Interaction volume radius: 10 \u00c5
Interaction volume height: 15 \u00c5
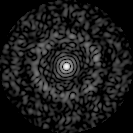
Disorder parameter: 0.8655